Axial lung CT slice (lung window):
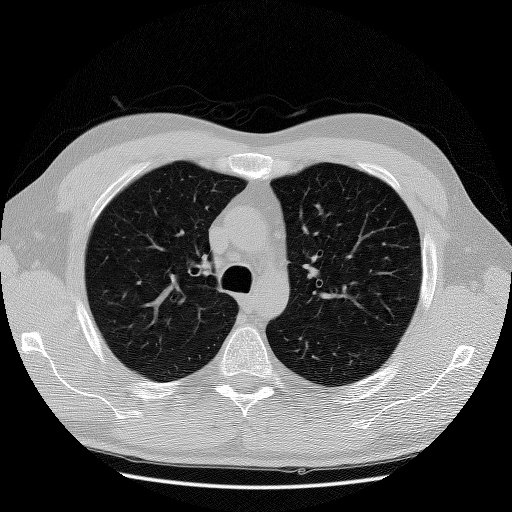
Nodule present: no